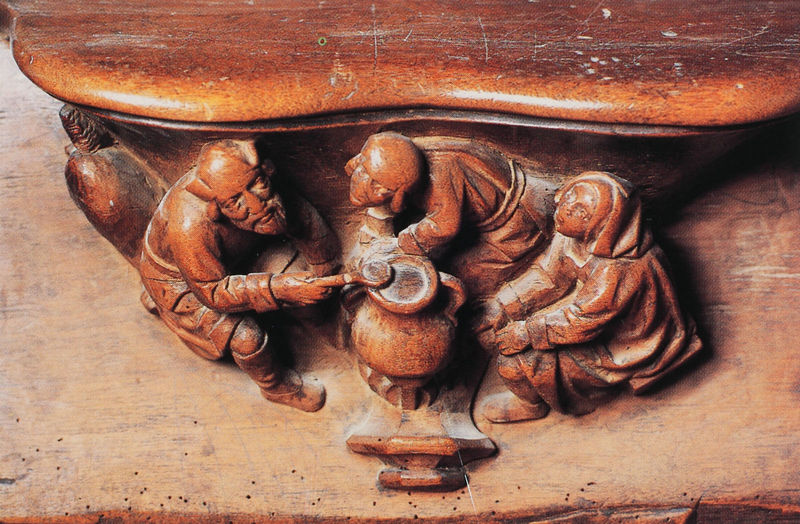
Titel: Sillería del Coral; Chorgestühl, Miserikordie
Künstler: Juan de Bruselas
Institution: Zamora, Heilige Kathedrale
Schlagwörter: feuer, gruppe, mann, menschen, braun, frau, holz, bart, sitzend, drei, genre, krug, topf, figuren, hands, hat, men, people, women, löffel, face, old, sitting, table, three, woman, pot, wooden, löcher, altar, schnitzerei, hand, wood, food, man, girl, water, boy, child, feet, suppe, mehl, kelle, beard, old man, salz, kochtopf, sculpture, urn, beggar, arms, bald, detail, apron, fire, herdfeuer, eat, riemenschneider, relief, carving, jug, pitcher, drink, knee, leg, meal, reach, headress, carved, scratch, liquid, soup, polished, cooking, stew, ladel, spoon, cookinng, artisan, releief, three bugghists playing, coking